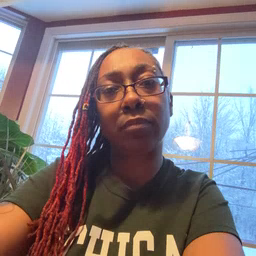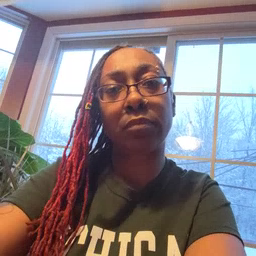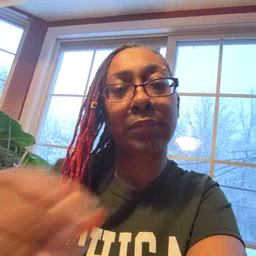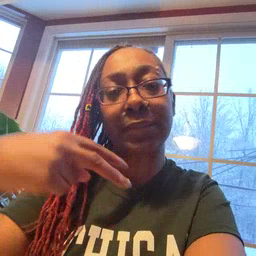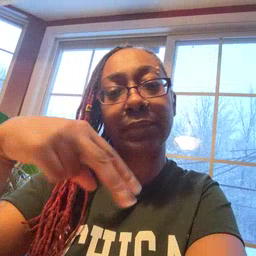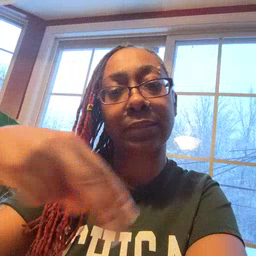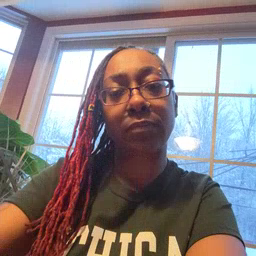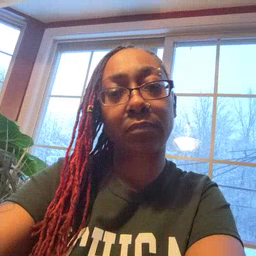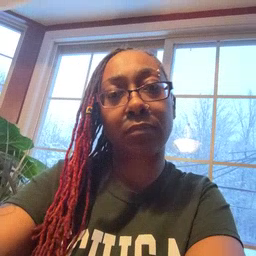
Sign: dance